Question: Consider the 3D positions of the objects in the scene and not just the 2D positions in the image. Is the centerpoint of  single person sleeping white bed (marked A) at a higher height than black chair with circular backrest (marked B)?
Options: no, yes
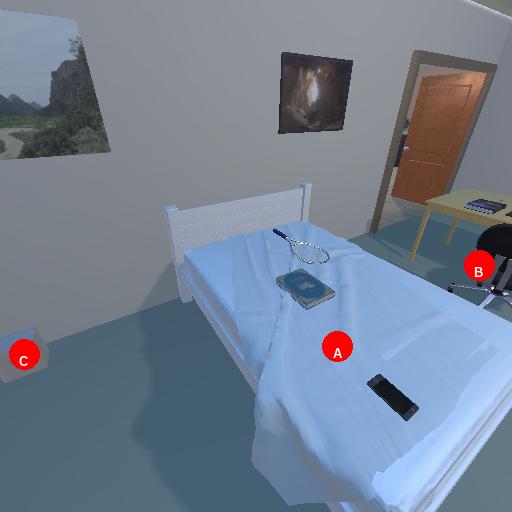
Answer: no